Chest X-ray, PA view. Patient: 57 years old, sex F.
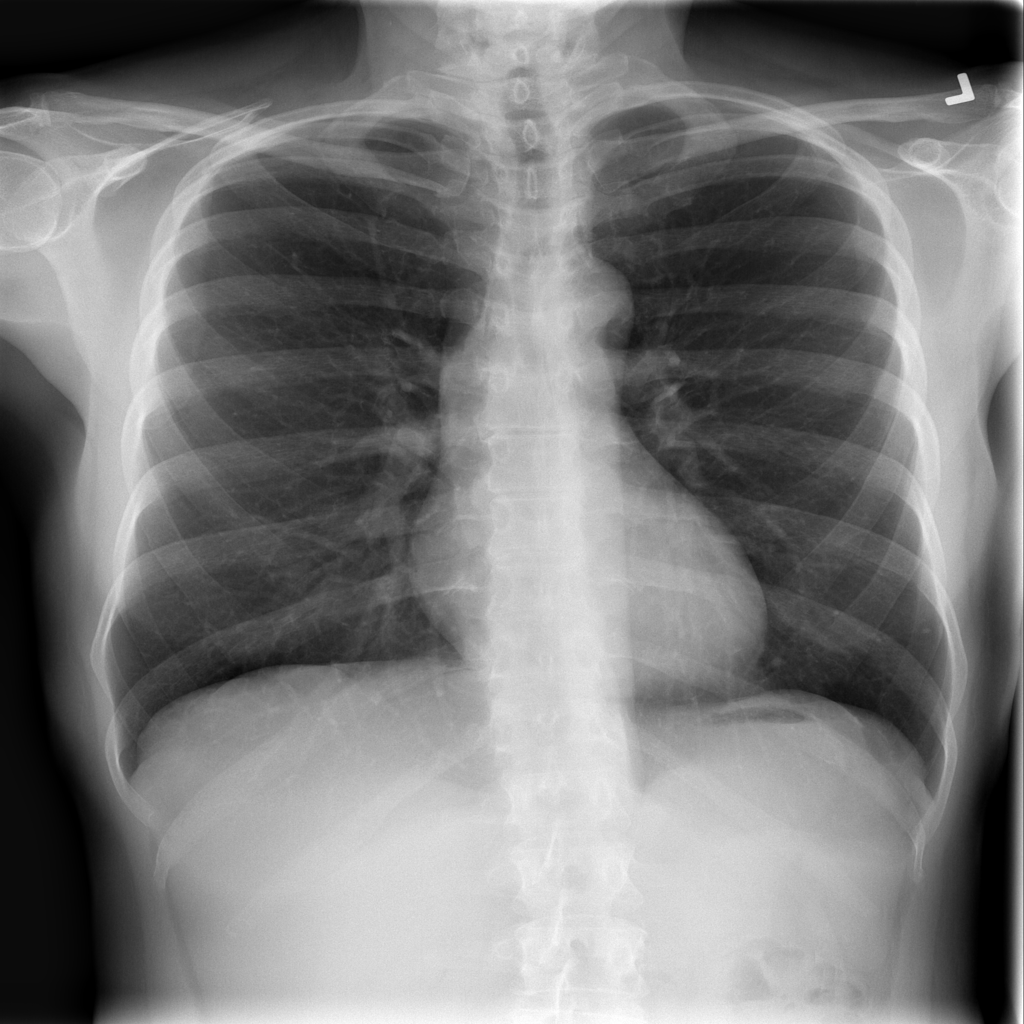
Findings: No Finding